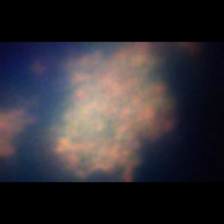
Taxon: Unknown_full_image
Group: Unknown